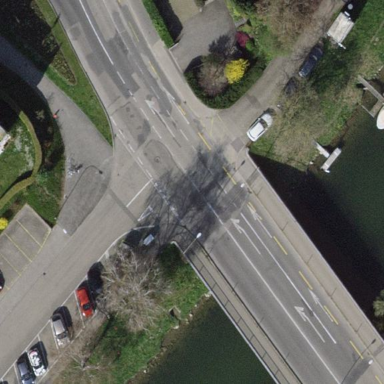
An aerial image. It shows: Man-made bridge.